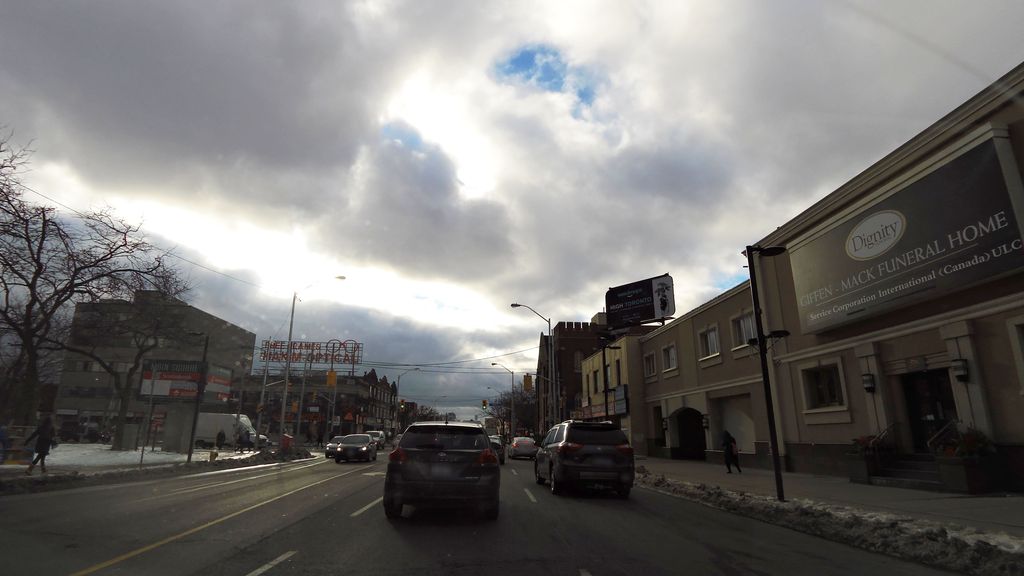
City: toronto